Question: I have computed monthly returns from a price series. I then build a dataframe as follows:
'''
y.ret_1981 y.ret_1982 y.ret_1983 y.ret_1984 y.ret_1985
1 <PHONE> <PHONE> -<PHONE> 0.017128325 -0.002427308
2 <PHONE> <PHONE> -<PHONE> -0.030531971 0.001831160
3 -<PHONE> -<PHONE> <PHONE> -0.003345983 0.005773503
4 -<PHONE> <PHONE> <PHONE> 0.008592513 0.009867972
5 <PHONE> -<PHONE> -<PHONE> -0.000623061 -0.012225140
6 <PHONE> -<PHONE> -<PHONE> -0.016084505 -0.005883687
7 -<PHONE> -<PHONE> <PHONE> -0.007870294 -0.010265335
8 -<PHONE> <PHONE> <PHONE> -0.002149331 -0.007860940
9 <PHONE> -<PHONE> <PHONE> 0.007271409 -0.005320848
10 <PHONE> -<PHONE> -<PHONE> 0.002502301 -0.001890657
11 -<PHONE> <PHONE> <PHONE> 0.004679741 0.004338580
12 <PHONE> <PHONE> <PHONE> 0.000000000 0.003807668
'''
... where columns are the monthly returns for the years 1981 to 1985 and the rows 1 to 12 are the months of the year.
I would like to plot a a boxplot similar to the one below:

So what can I go? And I would like my graph to read the months of the years instead of integer 1 to 12.
Thank you.
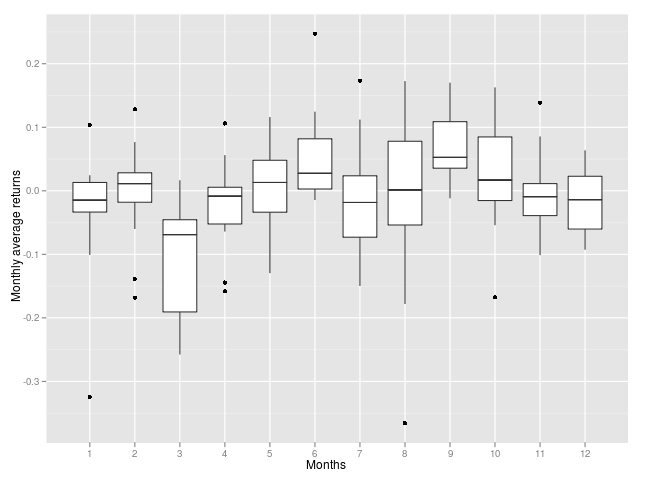
Answer: First, add new column 'month' to your original data frame containing 'month.name' (built-in constant in R) and use it as factor. It is import to set also 'levels=' inside the 'factor()' to ensure that months are arranged in chronological order not the alphabetical.
Then melt this data frame from wide format to long format. In 'ggplot()' use 'month' as x values and 'value' as y.
'''
df$month<-factor(month.name,levels=month.name)
library(reshape2)
df.long<-melt(df,id.vars="month")
ggplot(df.long,aes(month,value))+geom_boxplot()
'''